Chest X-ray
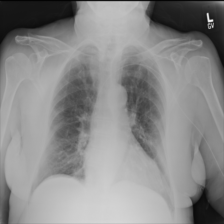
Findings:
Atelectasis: negative
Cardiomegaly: negative
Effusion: negative
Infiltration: negative
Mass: negative
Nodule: negative
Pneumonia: negative
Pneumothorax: negative
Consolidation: negative
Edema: negative
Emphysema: negative
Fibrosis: negative
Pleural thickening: negative
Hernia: negative